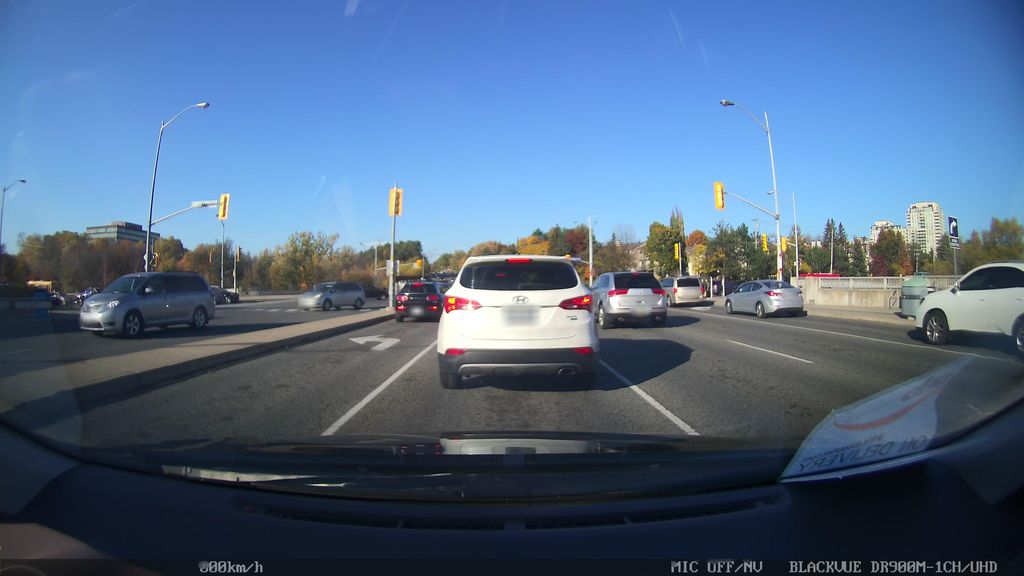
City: toronto